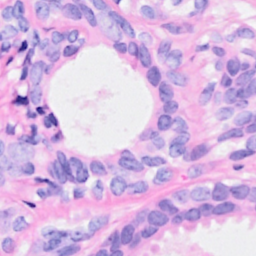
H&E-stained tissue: Breast